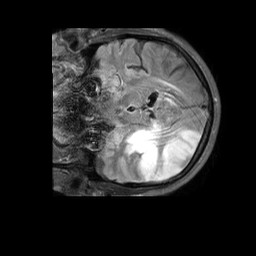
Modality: FLAIR
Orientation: coronal
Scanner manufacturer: philips
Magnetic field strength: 3 T
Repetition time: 11 s
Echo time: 0.12 s